Interaction volume radius: 5 \u00c5
Interaction volume height: 25 \u00c5
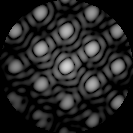
Disorder parameter: 0.03474